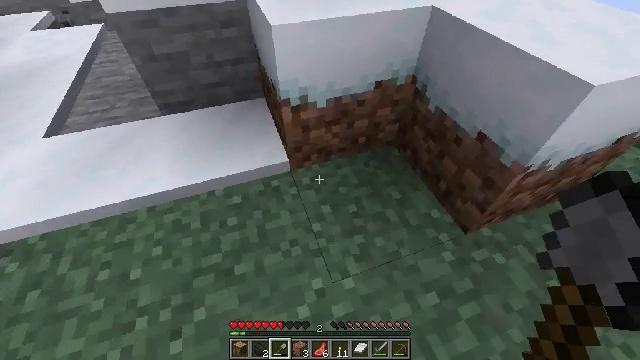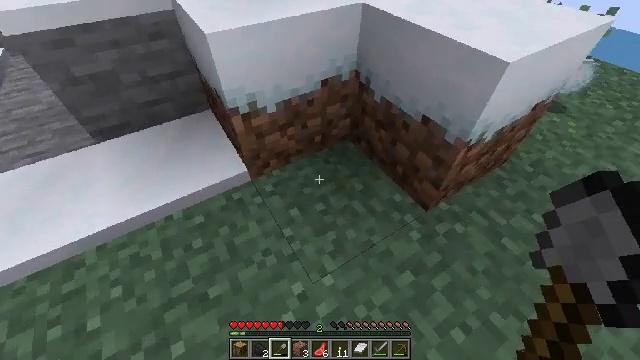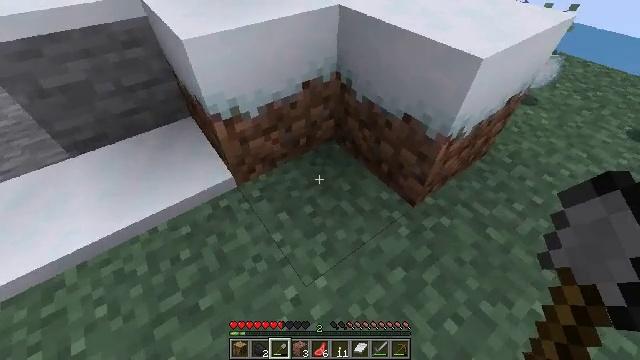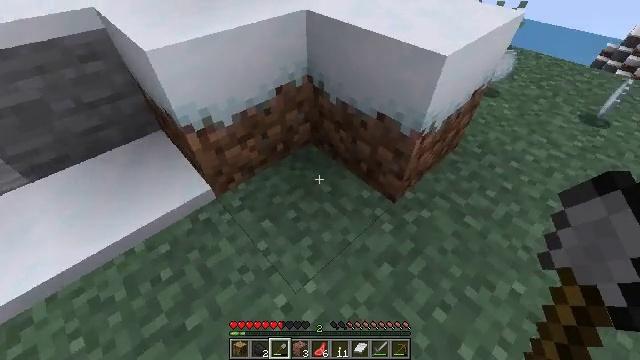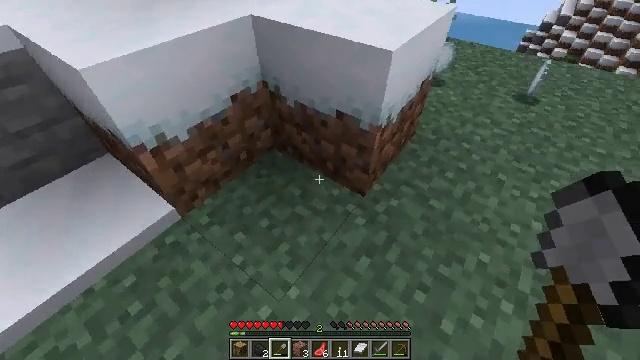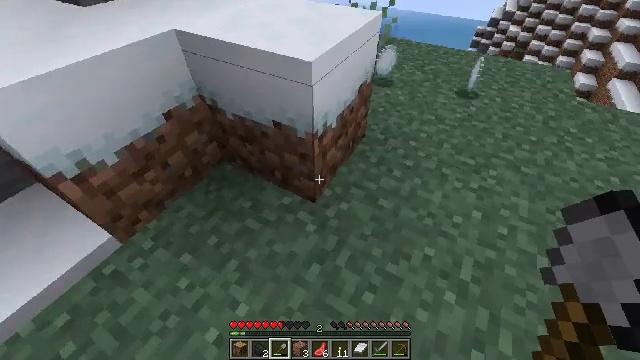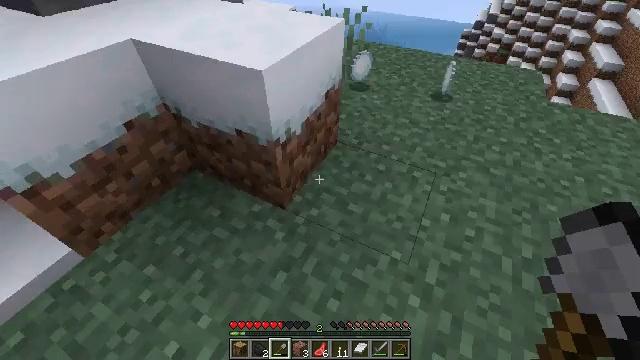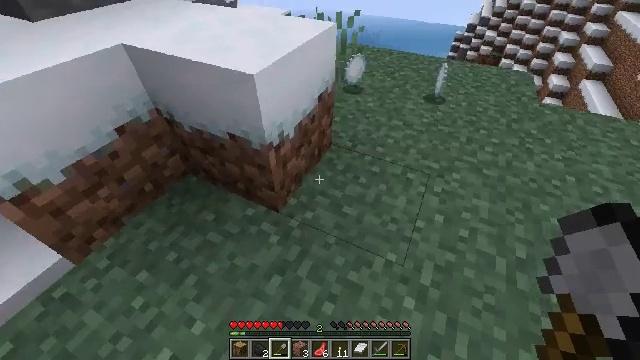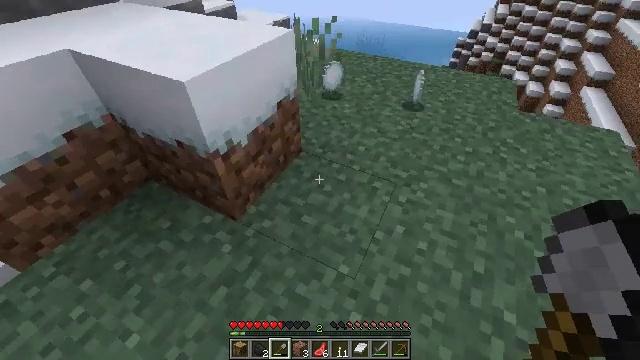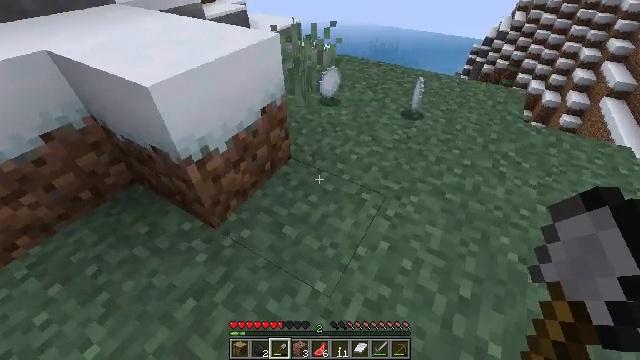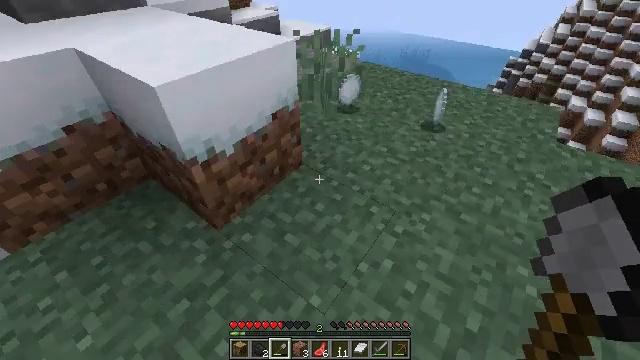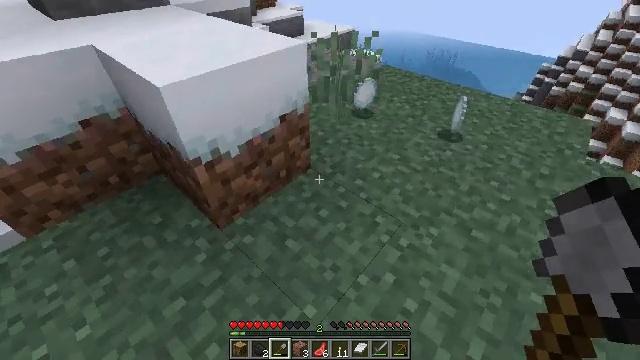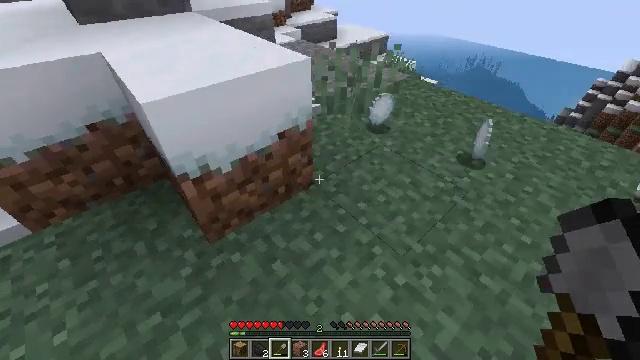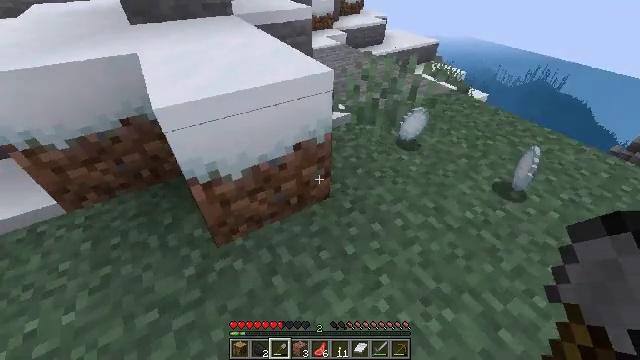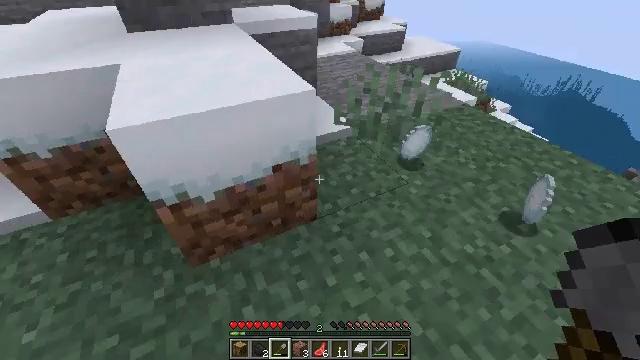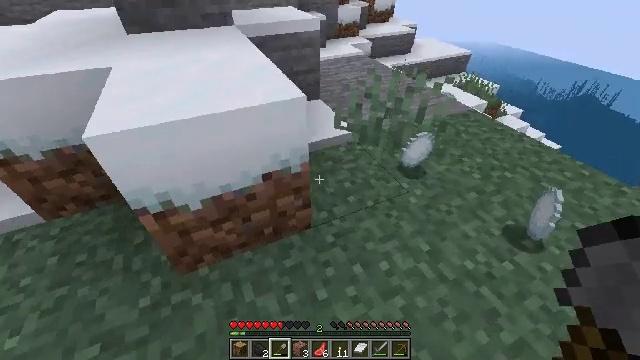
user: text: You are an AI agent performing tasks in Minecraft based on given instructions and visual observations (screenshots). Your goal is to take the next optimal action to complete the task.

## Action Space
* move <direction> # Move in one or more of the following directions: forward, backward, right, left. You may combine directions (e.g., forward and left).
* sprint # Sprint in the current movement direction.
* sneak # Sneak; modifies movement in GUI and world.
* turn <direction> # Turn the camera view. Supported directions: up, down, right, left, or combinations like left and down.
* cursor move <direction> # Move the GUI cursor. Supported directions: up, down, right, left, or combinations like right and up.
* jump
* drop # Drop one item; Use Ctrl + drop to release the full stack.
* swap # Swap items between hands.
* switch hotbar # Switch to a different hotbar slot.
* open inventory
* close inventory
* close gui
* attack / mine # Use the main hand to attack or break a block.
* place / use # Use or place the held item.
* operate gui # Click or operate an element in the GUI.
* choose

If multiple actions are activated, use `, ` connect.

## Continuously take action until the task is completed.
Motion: motion action
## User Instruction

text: Combine snowballs to make a snow block.
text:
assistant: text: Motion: turn right
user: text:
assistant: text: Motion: turn right
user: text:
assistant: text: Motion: turn right
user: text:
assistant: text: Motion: move right, turn right
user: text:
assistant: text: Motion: move right, turn right
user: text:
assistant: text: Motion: move right, turn right
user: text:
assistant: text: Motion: move right, turn right
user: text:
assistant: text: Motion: move forward and move right
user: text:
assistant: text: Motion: move forward and move right, turn left
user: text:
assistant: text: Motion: move forward and move right, turn left and up
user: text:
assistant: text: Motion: move forward and move right, turn left
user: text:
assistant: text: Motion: move forward and move right, turn left
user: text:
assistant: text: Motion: move forward and move right, turn left
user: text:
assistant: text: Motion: move forward and move right, turn left
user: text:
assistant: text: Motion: move forward and move right, turn left
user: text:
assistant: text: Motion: move forward and move right, turn left
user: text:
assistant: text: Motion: move forward and move right, turn left
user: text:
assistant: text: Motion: move forward and move right, turn left
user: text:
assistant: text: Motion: move forward and move right, turn left
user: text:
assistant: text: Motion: move forward and move right, turn left
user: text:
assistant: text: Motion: move forward and move right, turn left
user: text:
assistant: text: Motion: move right, turn left
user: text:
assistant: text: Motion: turn left
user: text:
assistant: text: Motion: turn left
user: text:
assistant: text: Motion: turn left
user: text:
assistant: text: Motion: turn left
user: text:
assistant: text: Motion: turn left
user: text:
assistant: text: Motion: turn left
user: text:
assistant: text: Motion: turn left
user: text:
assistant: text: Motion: turn left